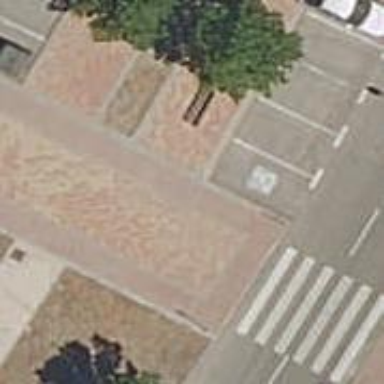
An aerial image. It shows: Footway surfaced with paving stones.